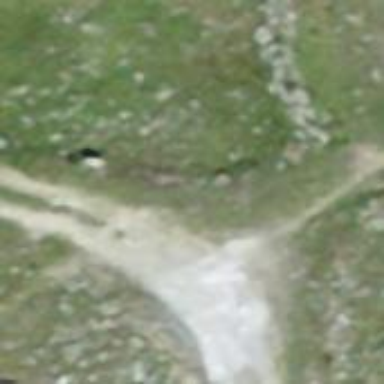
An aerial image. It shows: Path covered with grass.